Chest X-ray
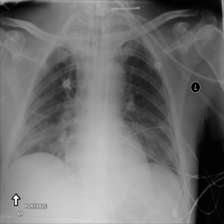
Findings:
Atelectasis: negative
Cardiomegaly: negative
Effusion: negative
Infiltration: negative
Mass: negative
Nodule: negative
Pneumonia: negative
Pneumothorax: negative
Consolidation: negative
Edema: negative
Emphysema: negative
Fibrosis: negative
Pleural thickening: positive
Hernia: negative